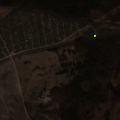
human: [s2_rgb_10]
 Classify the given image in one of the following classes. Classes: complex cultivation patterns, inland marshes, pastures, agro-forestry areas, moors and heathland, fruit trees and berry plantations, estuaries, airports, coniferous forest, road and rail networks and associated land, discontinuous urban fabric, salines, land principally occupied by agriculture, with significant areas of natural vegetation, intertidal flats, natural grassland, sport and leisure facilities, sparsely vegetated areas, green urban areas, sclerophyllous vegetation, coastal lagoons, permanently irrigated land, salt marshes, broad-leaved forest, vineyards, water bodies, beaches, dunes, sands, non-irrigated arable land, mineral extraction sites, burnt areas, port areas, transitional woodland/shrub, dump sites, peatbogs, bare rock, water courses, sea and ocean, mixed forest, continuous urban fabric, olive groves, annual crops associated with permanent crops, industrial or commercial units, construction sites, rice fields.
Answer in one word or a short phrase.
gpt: discontinuous urban fabric, non-irrigated arable land, complex cultivation patterns, mixed forest, transitional woodland/shrub